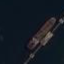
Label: civil